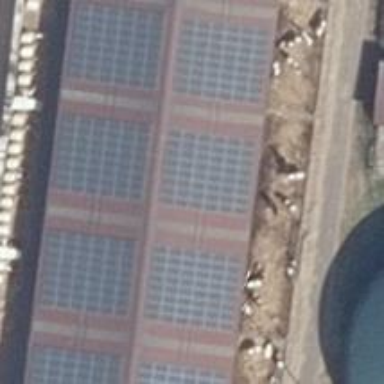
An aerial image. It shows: Solar-powered generator at farm auxiliary building. The generator is small installation using solar photovoltaic panels.